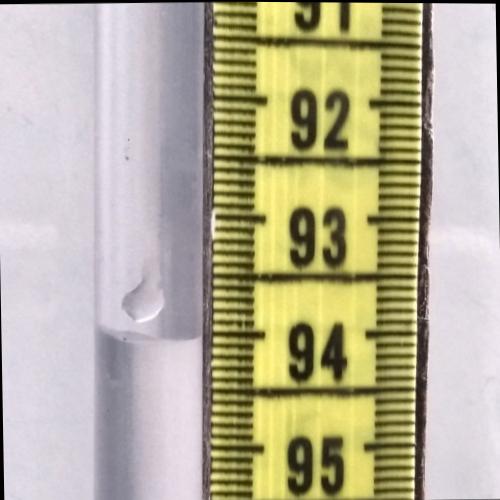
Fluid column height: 94.1 cm